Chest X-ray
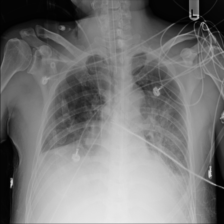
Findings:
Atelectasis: negative
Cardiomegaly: negative
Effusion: negative
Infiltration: negative
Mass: negative
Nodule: negative
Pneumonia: negative
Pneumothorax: negative
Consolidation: negative
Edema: negative
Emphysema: negative
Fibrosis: negative
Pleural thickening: negative
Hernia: negative